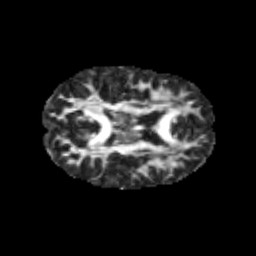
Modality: FA
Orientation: axial
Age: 10
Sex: male
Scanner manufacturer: siemens
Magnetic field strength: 3 T
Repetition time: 3.8 s
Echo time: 0.07 s